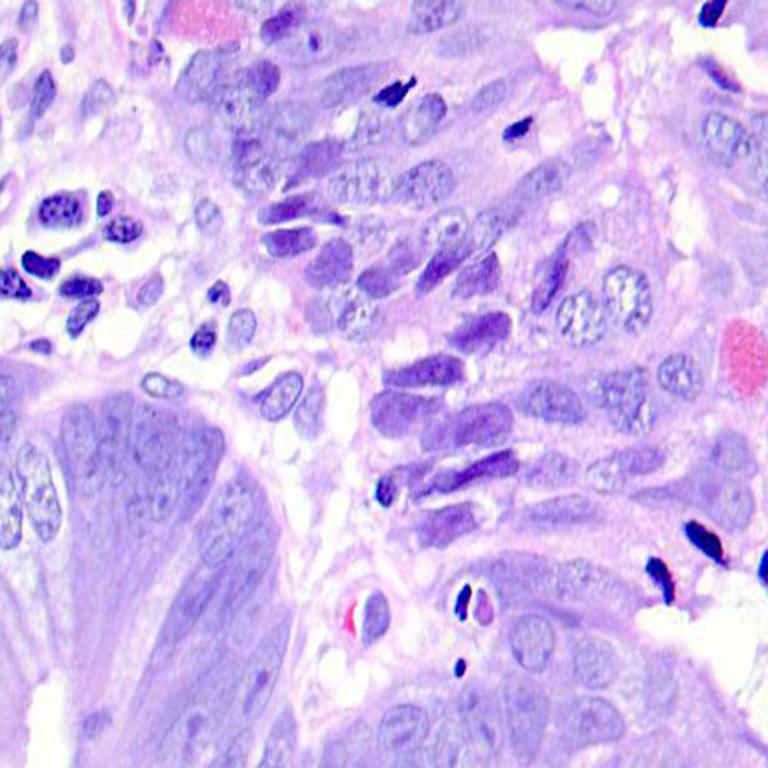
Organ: colon
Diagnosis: adenocarcinomas